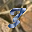
Label: 3